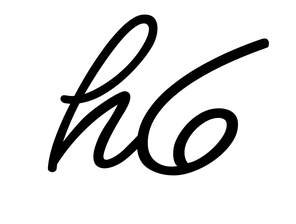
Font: MeowScript-Regular